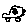
Label: car